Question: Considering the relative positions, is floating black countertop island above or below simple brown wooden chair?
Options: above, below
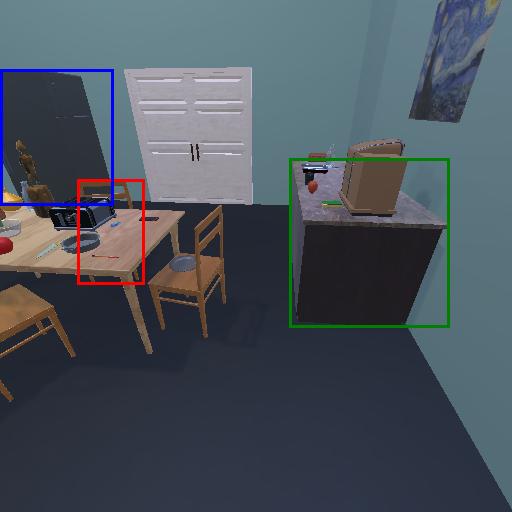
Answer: above